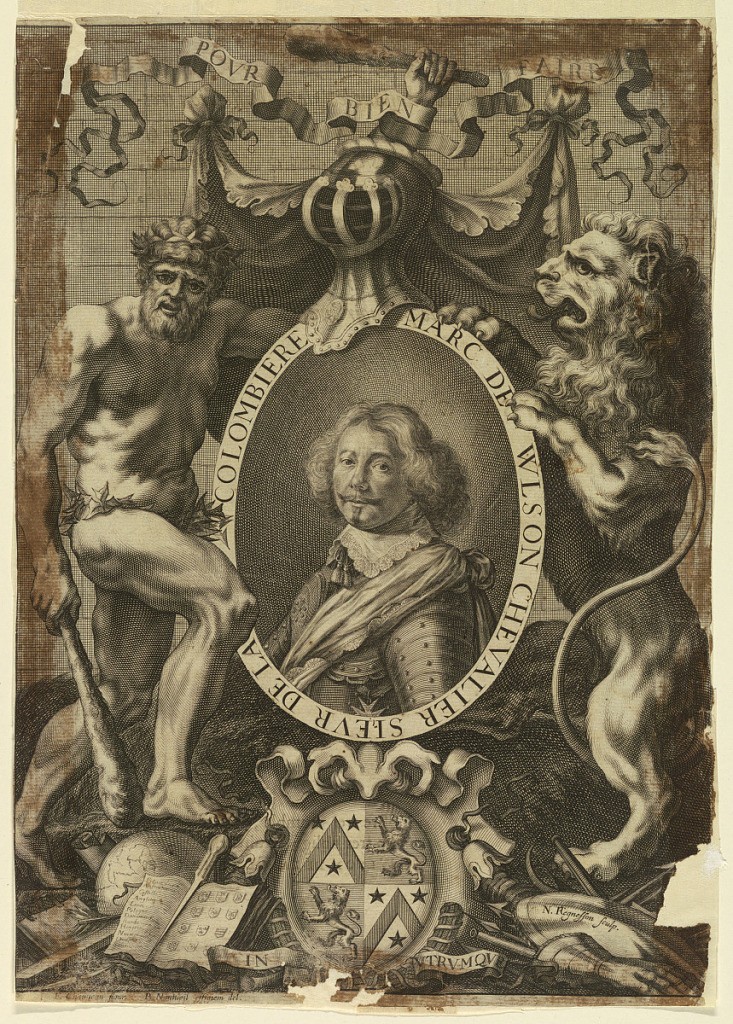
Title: Portrait of Marc de Wilson
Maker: Nicolas Regnesson, French, 1620 or 1625 - 1670
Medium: Engraving on paper
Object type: Print
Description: Portrait of Marc De Wilson.